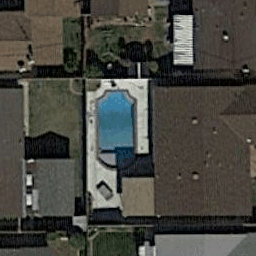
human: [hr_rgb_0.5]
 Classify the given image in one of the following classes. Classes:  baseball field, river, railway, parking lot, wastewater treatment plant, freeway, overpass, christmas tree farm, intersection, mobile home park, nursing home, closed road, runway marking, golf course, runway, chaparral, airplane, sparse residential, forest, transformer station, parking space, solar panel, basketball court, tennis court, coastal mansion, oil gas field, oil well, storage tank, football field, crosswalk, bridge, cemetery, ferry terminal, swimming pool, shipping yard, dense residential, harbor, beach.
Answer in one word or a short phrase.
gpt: swimming pool